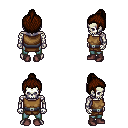
a pixel art fantasy rpg character, male body template, skeleton, leather chest armor, teal pants, brown short topknot hairstyle, maroon shoes, four views (front, back, left, right), 2x2 character sprite sheet, small pixel art, hard edges, no anti-aliasing